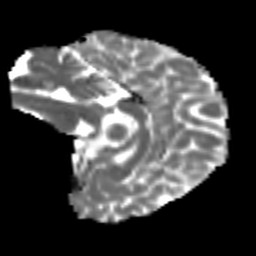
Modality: MD
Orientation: sagittal
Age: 26
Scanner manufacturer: siemens
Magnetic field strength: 3 T
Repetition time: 4.52 s
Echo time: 0.084 s